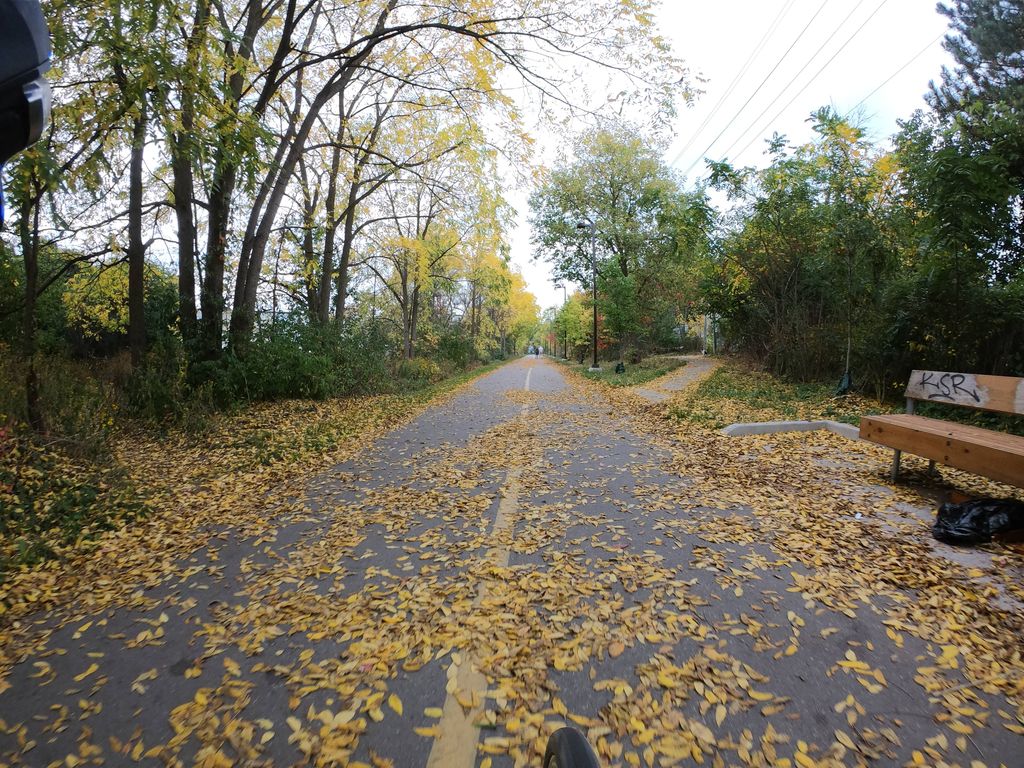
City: kitchener-waterloo